Question: How can I programmatically add an item to a project?
Something similar to
'''
public void AddExistingItem(string projectPath, string existingItemPath)
{
//I'm making up the Project class here as an example
Project p = new Project(projectPath);
p.AddExistingItem(existingItemPath);
}
'''
I want to mimic Visual Studio's Add Existing Item functionality.

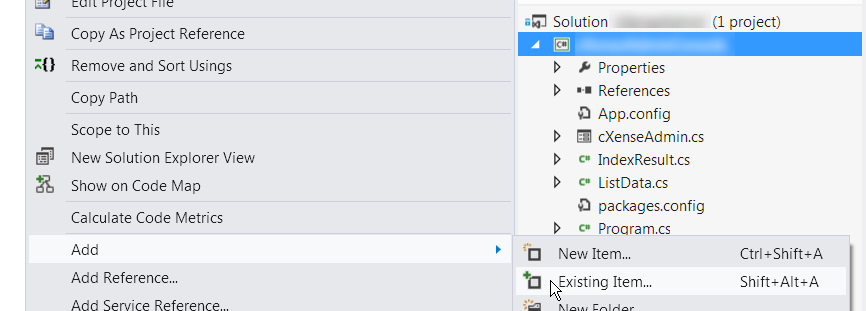
Answer: Add a reference to EnvDTE.dll, and then use <URL>
As you can read on <URL>, you must set the property of the assembly to 'false' if you add a reference to EnvDTE.dll